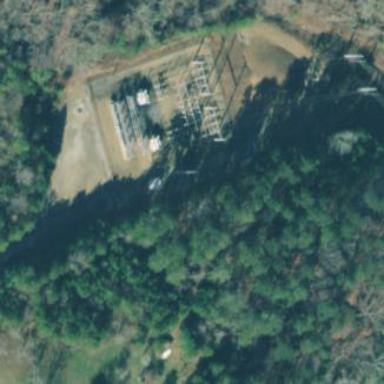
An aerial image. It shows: Distribution power substation secured by fence.